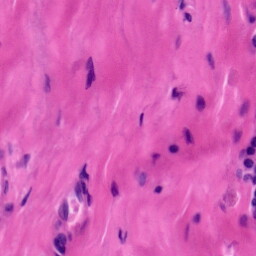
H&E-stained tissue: Tonsil